You are looking at a signal-to-image encoding: consecutive vibration samples arranged as the rows of a grayscale square. Diagnose the bearing from this image, choosing from: normal, inner_race, outer_race, ball.
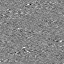
Answer: inner_race